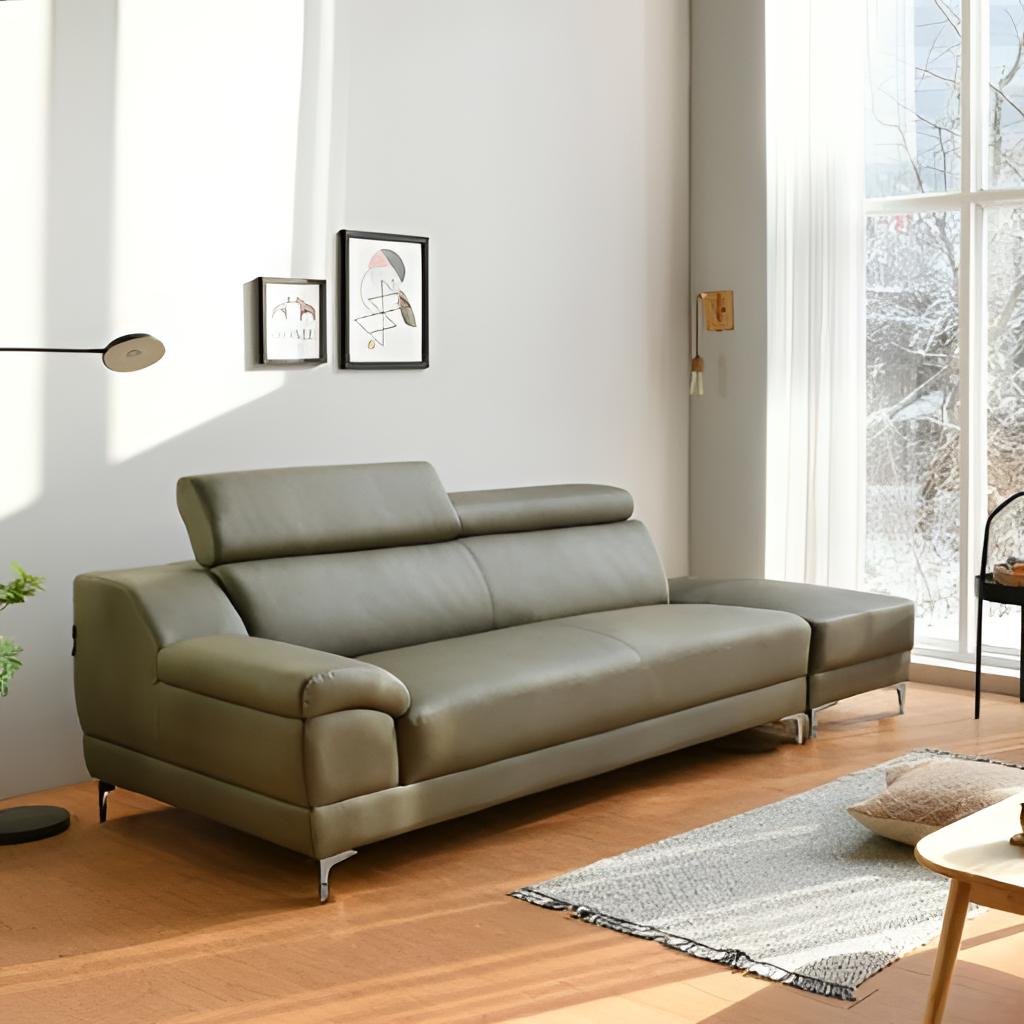
living room, leather sofa, wood flooring, with plank pattern, beige paint wallpaper, with solid pattern, contemporary